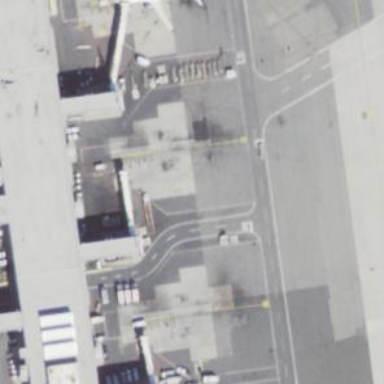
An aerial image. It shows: Airport gate.